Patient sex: F
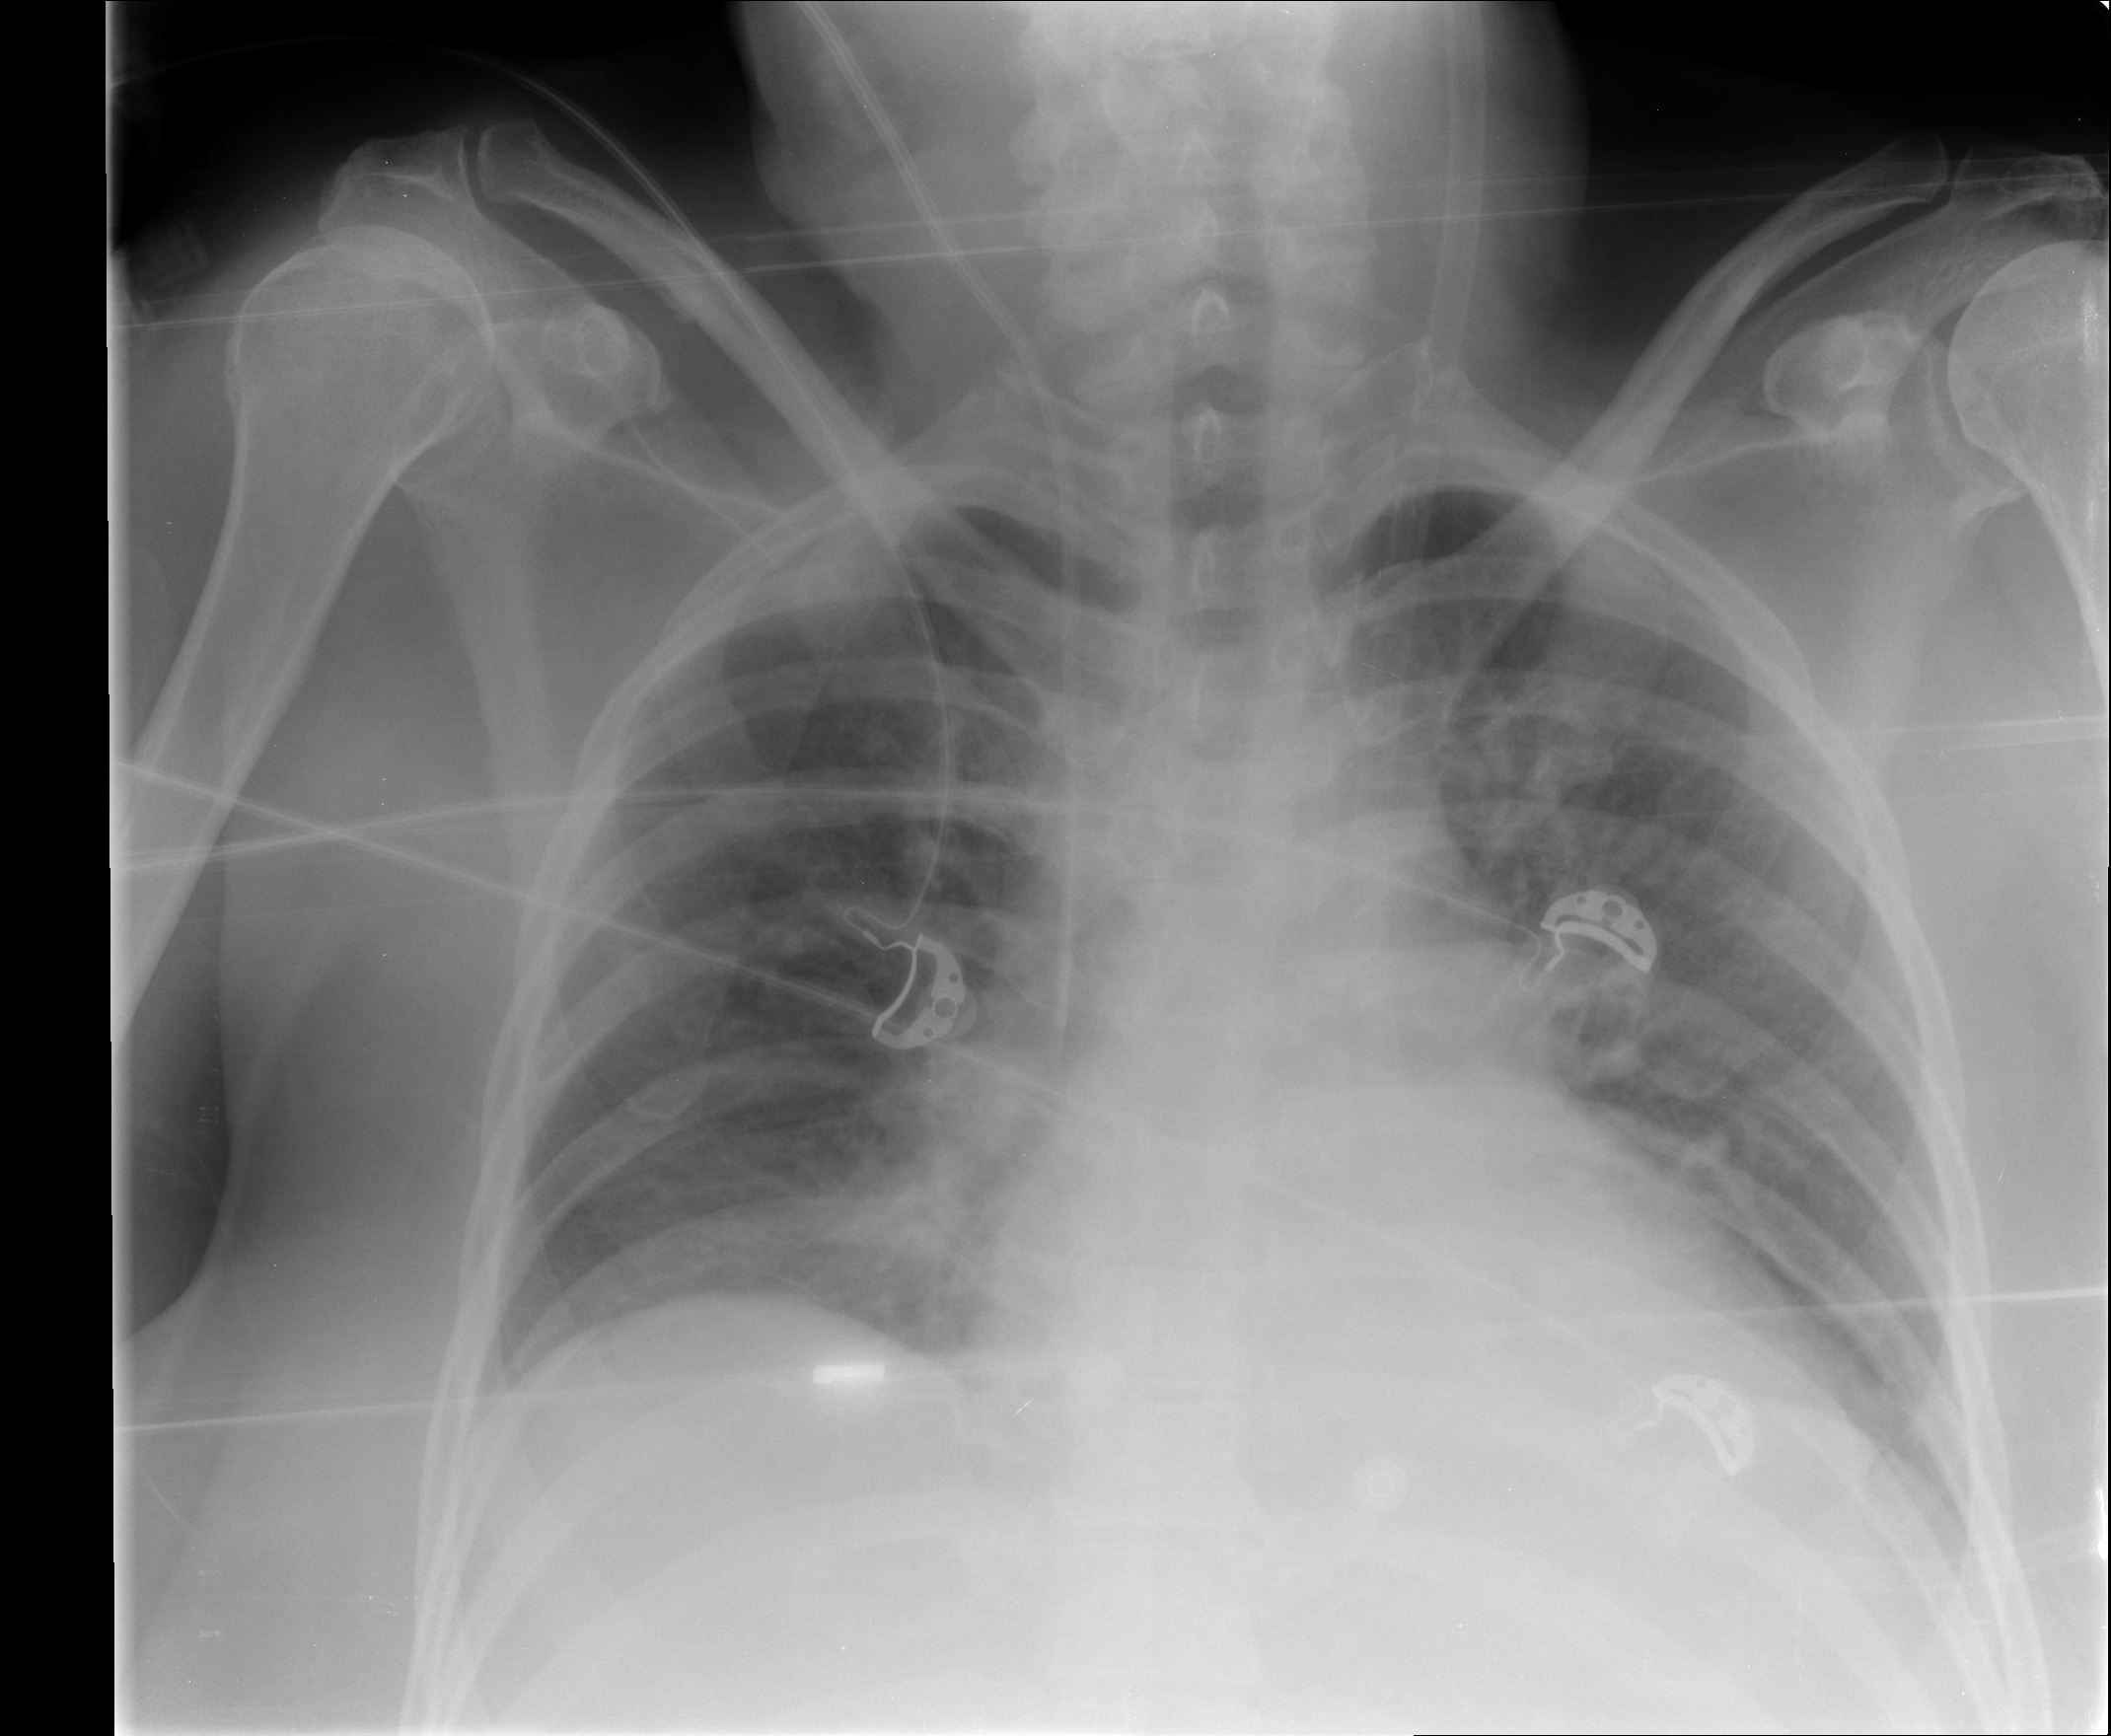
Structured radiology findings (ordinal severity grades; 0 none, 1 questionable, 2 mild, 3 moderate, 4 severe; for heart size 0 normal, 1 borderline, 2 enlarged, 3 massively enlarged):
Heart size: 0
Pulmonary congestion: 0
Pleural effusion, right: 0
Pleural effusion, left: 1
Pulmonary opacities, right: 1
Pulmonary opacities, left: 3
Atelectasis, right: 2
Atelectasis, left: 3